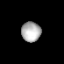
Tissue: prostate
Cell type: Fibroblasts
Senescence score: 0.6935
Nuclear area (px): 380
Mean DAPI intensity: 174.724